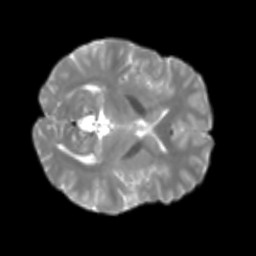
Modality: T2w
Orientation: axial
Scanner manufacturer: siemens
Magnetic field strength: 3 T
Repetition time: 4 s
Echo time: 0.0594 s